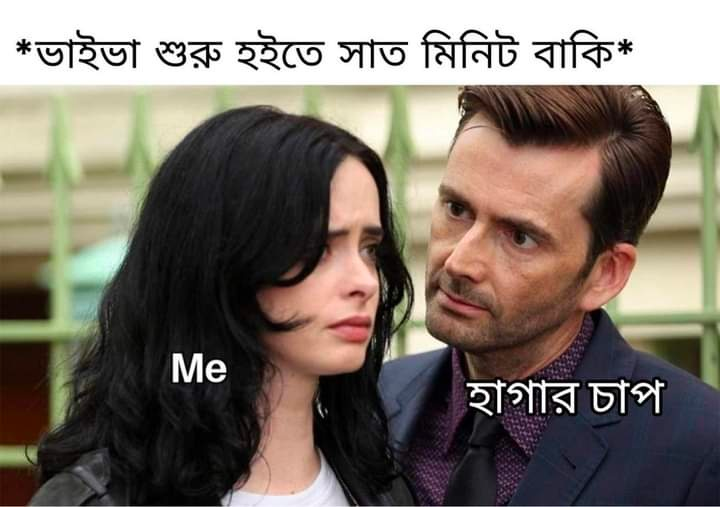
Caption: *ভাইভা শুরু হইতে সাত মিনিট বাকি*   Me    হাগার চাপ
Label: non-hate